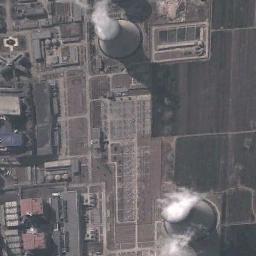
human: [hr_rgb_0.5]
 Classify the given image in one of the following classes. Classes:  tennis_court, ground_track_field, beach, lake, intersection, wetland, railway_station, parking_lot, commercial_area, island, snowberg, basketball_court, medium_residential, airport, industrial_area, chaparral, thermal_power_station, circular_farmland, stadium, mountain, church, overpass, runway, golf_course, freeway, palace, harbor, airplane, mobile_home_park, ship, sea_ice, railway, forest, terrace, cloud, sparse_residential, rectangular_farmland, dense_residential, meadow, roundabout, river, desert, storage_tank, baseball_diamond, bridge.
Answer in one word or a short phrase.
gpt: thermal_power_station